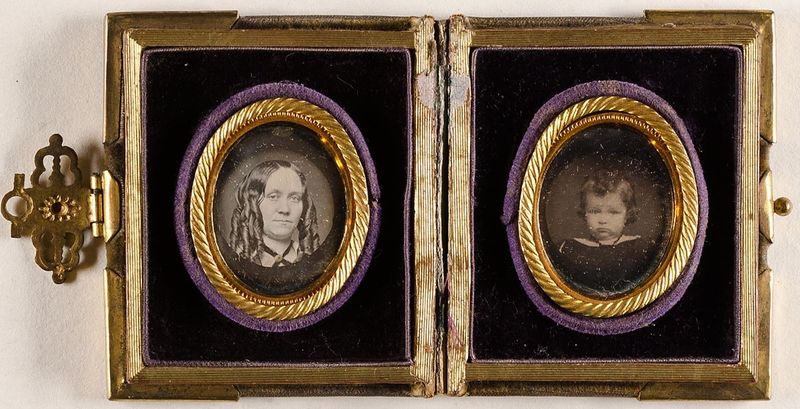
Titel: Unbekannte Mutter und ihr Kind
Standort: Hamburg
Institution: Museum für Kunst und Gewerbe Hamburg
Schlagwörter: kopf, kind, mutter, kinder, foto, fotografie, photographie, photo, etui, kinderbild, lichtbild, daguerreotypie, kinderdarstellung, kopfbild, bildwerke, angewandte und bildende kunst, hessische systematik, porträtfotografie, porträtphotographie